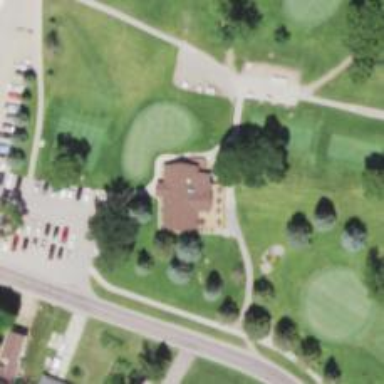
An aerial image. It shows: Clubhouse for golf.